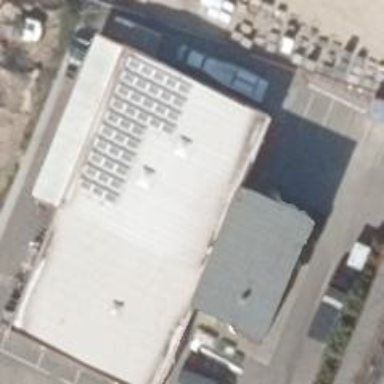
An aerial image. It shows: Industrial building.